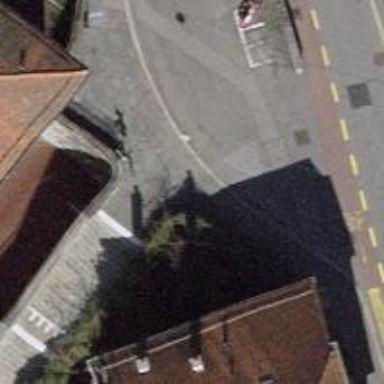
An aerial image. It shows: Road with steps.